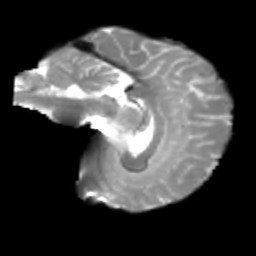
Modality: T2w
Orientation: sagittal
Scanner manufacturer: siemens
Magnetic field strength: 3 T
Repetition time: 4 s
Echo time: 0.0594 s